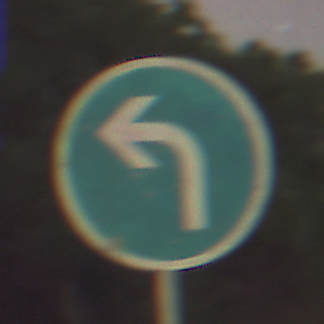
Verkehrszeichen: VorgeschriebeneFahrtrichtungLinks
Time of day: Night
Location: Outdoor (Suburban)
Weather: Clear
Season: NotSpecified
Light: Artificial